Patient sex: M
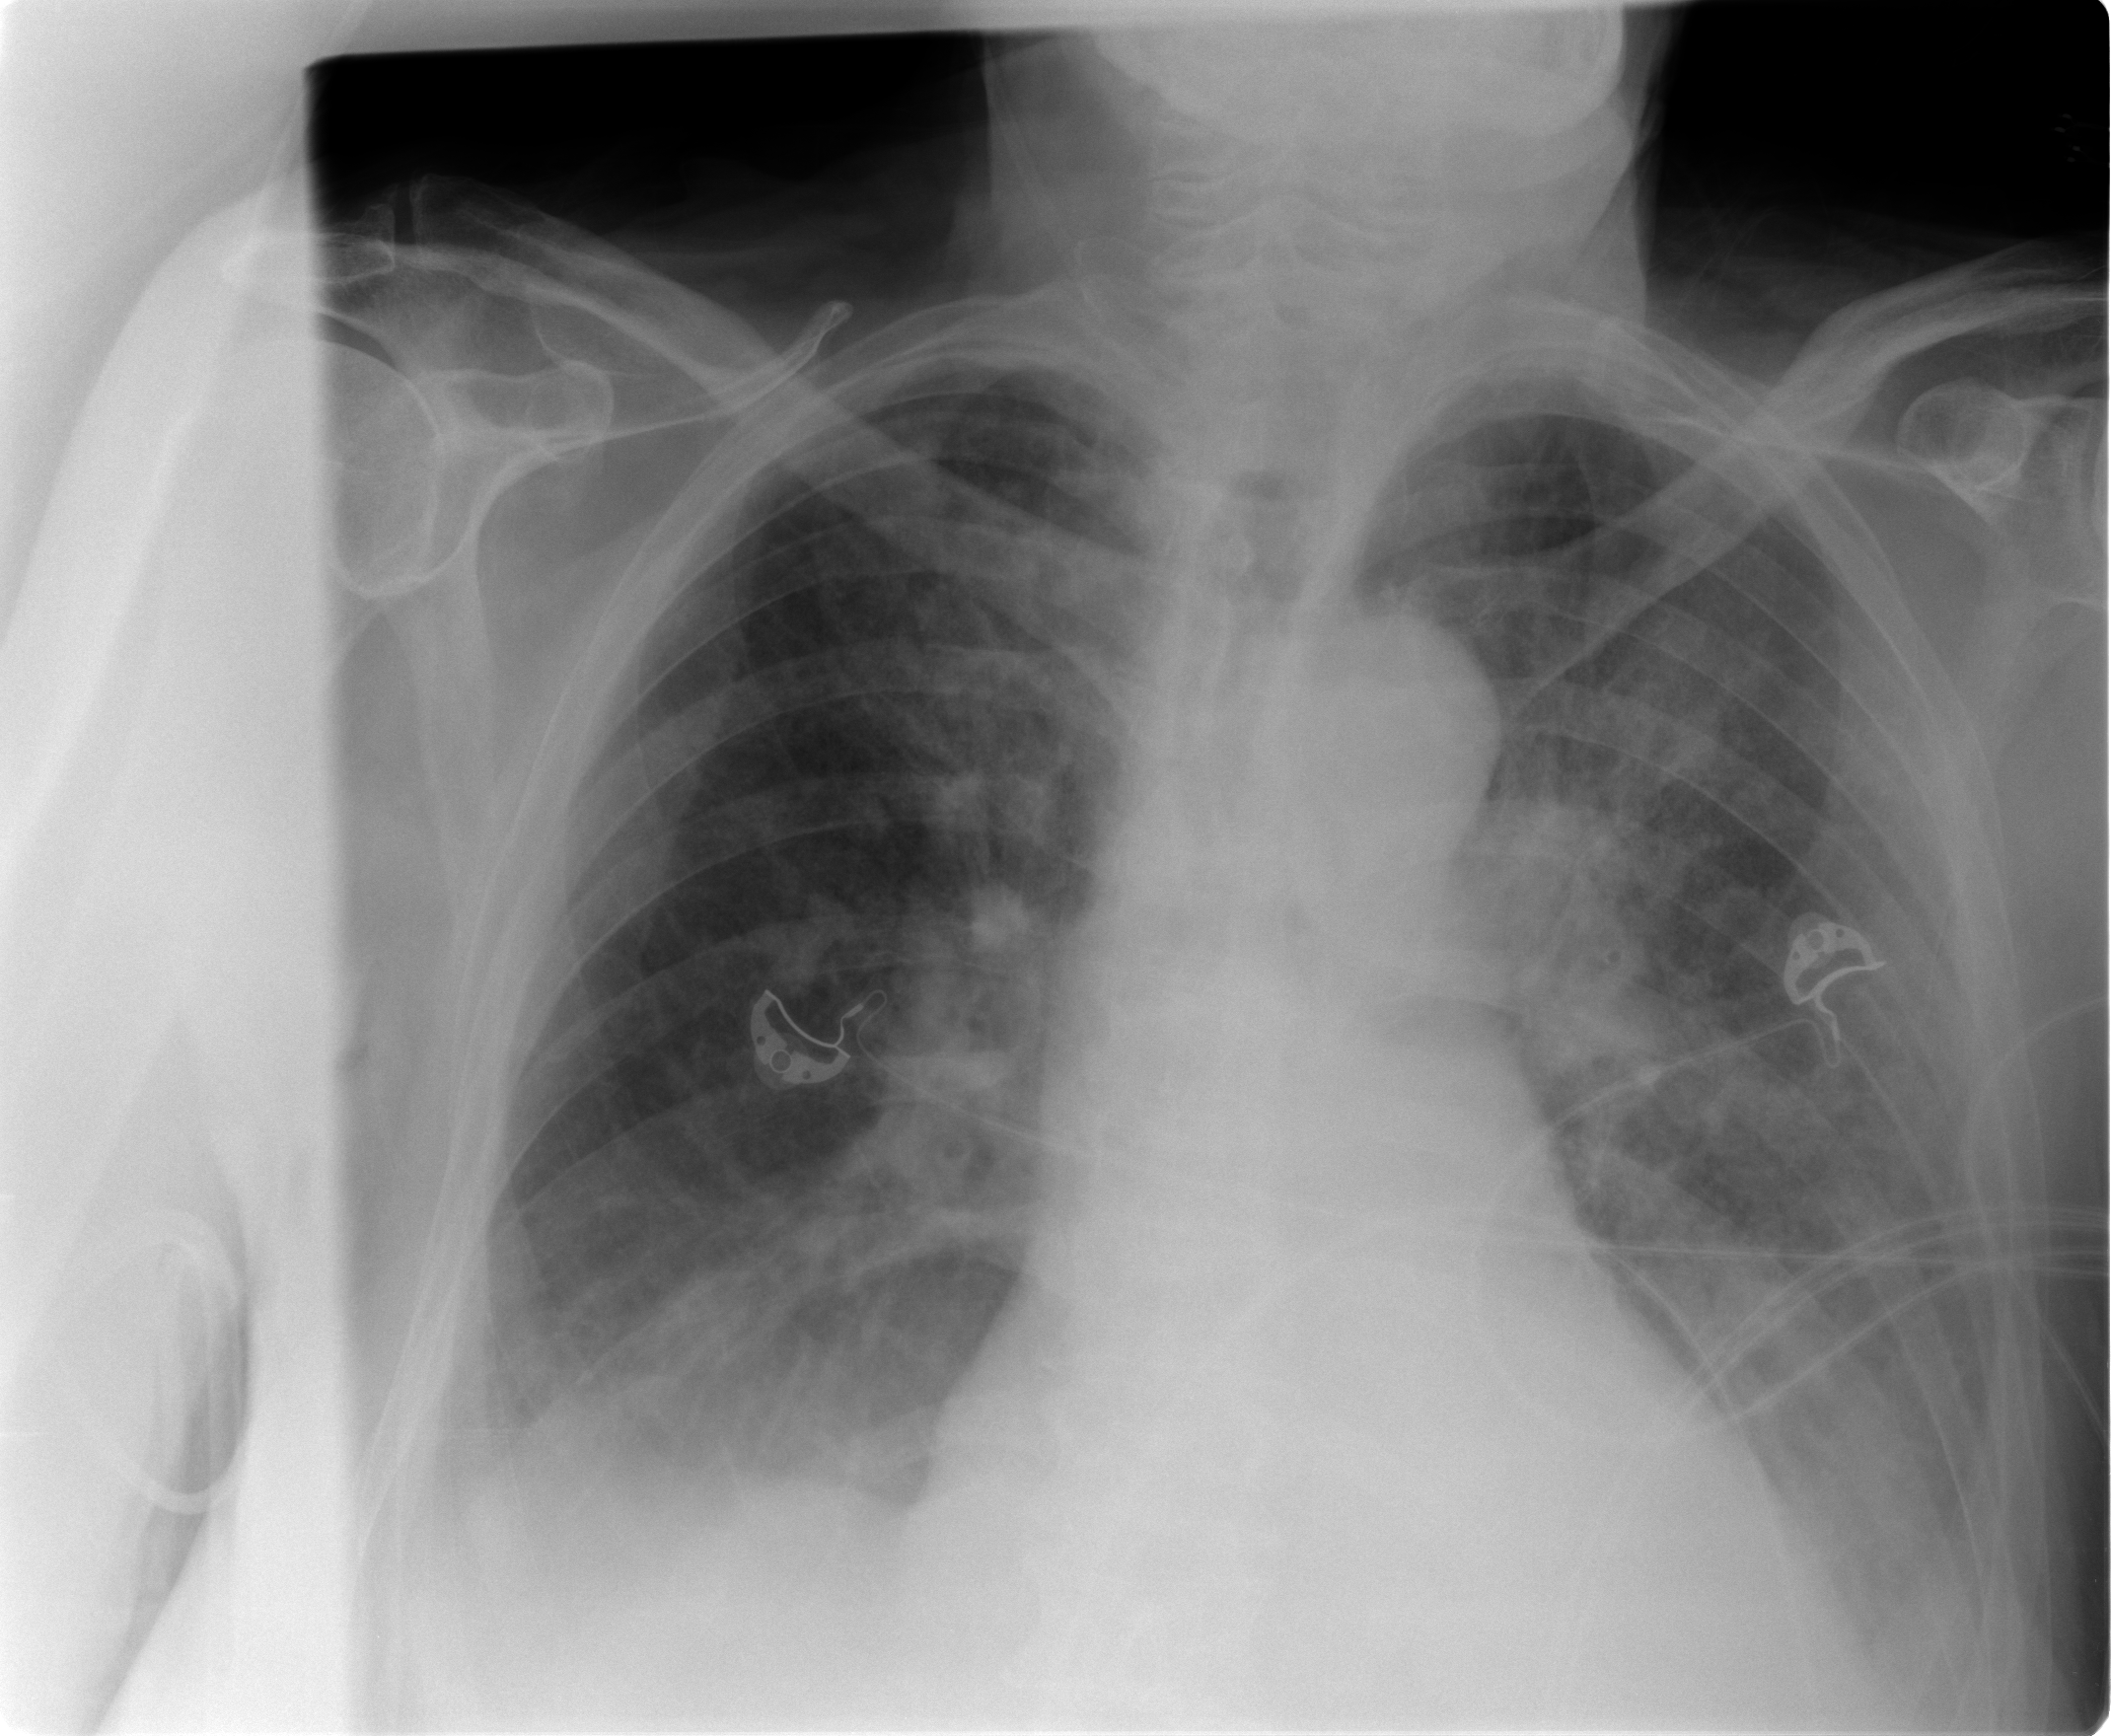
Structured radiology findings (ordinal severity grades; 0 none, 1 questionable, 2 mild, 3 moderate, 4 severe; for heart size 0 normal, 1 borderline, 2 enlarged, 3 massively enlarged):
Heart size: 1
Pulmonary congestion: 2
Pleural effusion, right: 2
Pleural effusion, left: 2
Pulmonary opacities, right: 2
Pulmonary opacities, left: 2
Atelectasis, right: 2
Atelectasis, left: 2